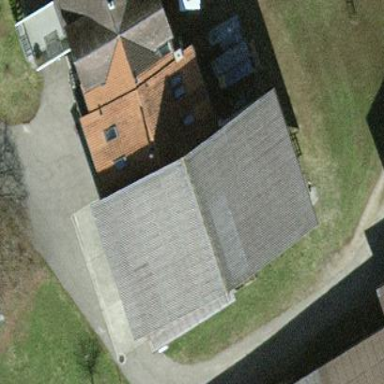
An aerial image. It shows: Gabled roof farm building.